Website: bh-photo
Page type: payment
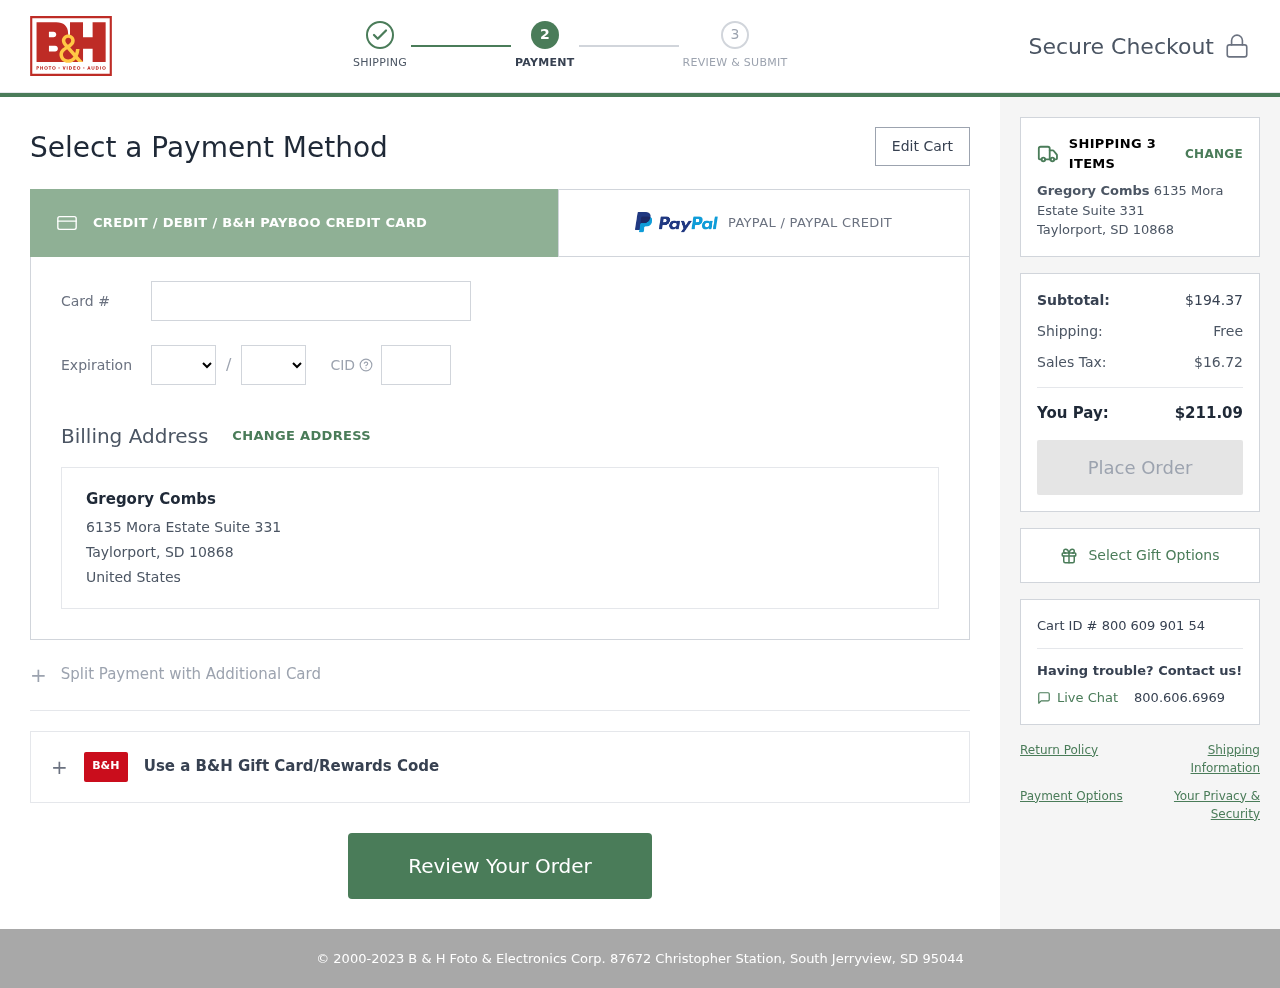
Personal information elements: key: PII_CARD_CVV
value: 7177
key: PII_CARD_EXPIRY_MONTH
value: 07
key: PII_CARD_EXPIRY_YEAR
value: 26
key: PII_CARD_NUMBER
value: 3442 9908 4590 440
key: PII_CITY_STATE_ZIP
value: Taylorport, SD 10868
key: PII_COUNTRY
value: United States
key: PII_FULLNAME
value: Gregory Combs
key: PII_STREET
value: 6135 Mora Estate Suite 331
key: PII_FULLNAME2
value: Gregory Combs
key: PII_CITY
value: Taylorport
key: PII_STATE_ABBR
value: SD
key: PII_POSTCODE
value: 10868
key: PII_POSTCODE_FULL
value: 10868
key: PII_CITY_STATE
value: Taylorport, SD
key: PII_POSTCODE_NUMERIC
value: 10868
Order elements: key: ORDER_NUM_ITEMS
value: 3
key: ORDER_SUBTOTAL
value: $194.37
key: ORDER_SHIPPING_COST
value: Free
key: ORDER_TAX
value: $16.72
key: ORDER_TOTAL
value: $211.09
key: ORDER_ID
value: Cart ID # 800 609 901 54